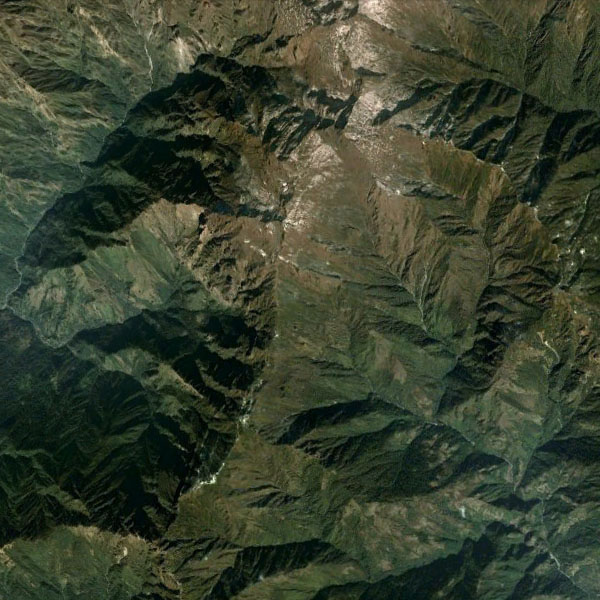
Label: Mountain